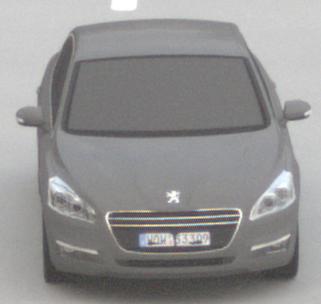
Make: Peugeot
Model: 508 120 VTi
Detailed model: 508 (I) Limousine
Model produced from: 2011/03
Model produced until: 2014/05
Doors: 4
Color: gray
Road condition: dry road
Daytime: morning or afternoon
Contrast: low contrast